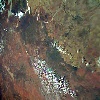
Label: land